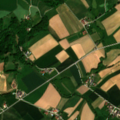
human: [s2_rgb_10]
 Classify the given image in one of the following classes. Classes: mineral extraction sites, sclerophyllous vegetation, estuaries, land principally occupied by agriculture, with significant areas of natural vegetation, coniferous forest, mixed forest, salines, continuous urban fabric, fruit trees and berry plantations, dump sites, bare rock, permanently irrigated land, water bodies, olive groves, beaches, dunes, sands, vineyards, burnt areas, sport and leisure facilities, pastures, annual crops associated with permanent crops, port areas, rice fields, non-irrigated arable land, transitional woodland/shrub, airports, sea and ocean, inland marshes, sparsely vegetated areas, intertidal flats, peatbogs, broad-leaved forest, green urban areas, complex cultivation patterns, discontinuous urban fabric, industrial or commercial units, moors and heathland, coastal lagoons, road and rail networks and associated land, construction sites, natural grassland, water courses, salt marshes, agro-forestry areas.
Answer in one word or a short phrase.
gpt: non-irrigated arable land, complex cultivation patterns, land principally occupied by agriculture, with significant areas of natural vegetation, coniferous forest, mixed forest